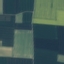
Land use / land cover class: AnnualCrop